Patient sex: F
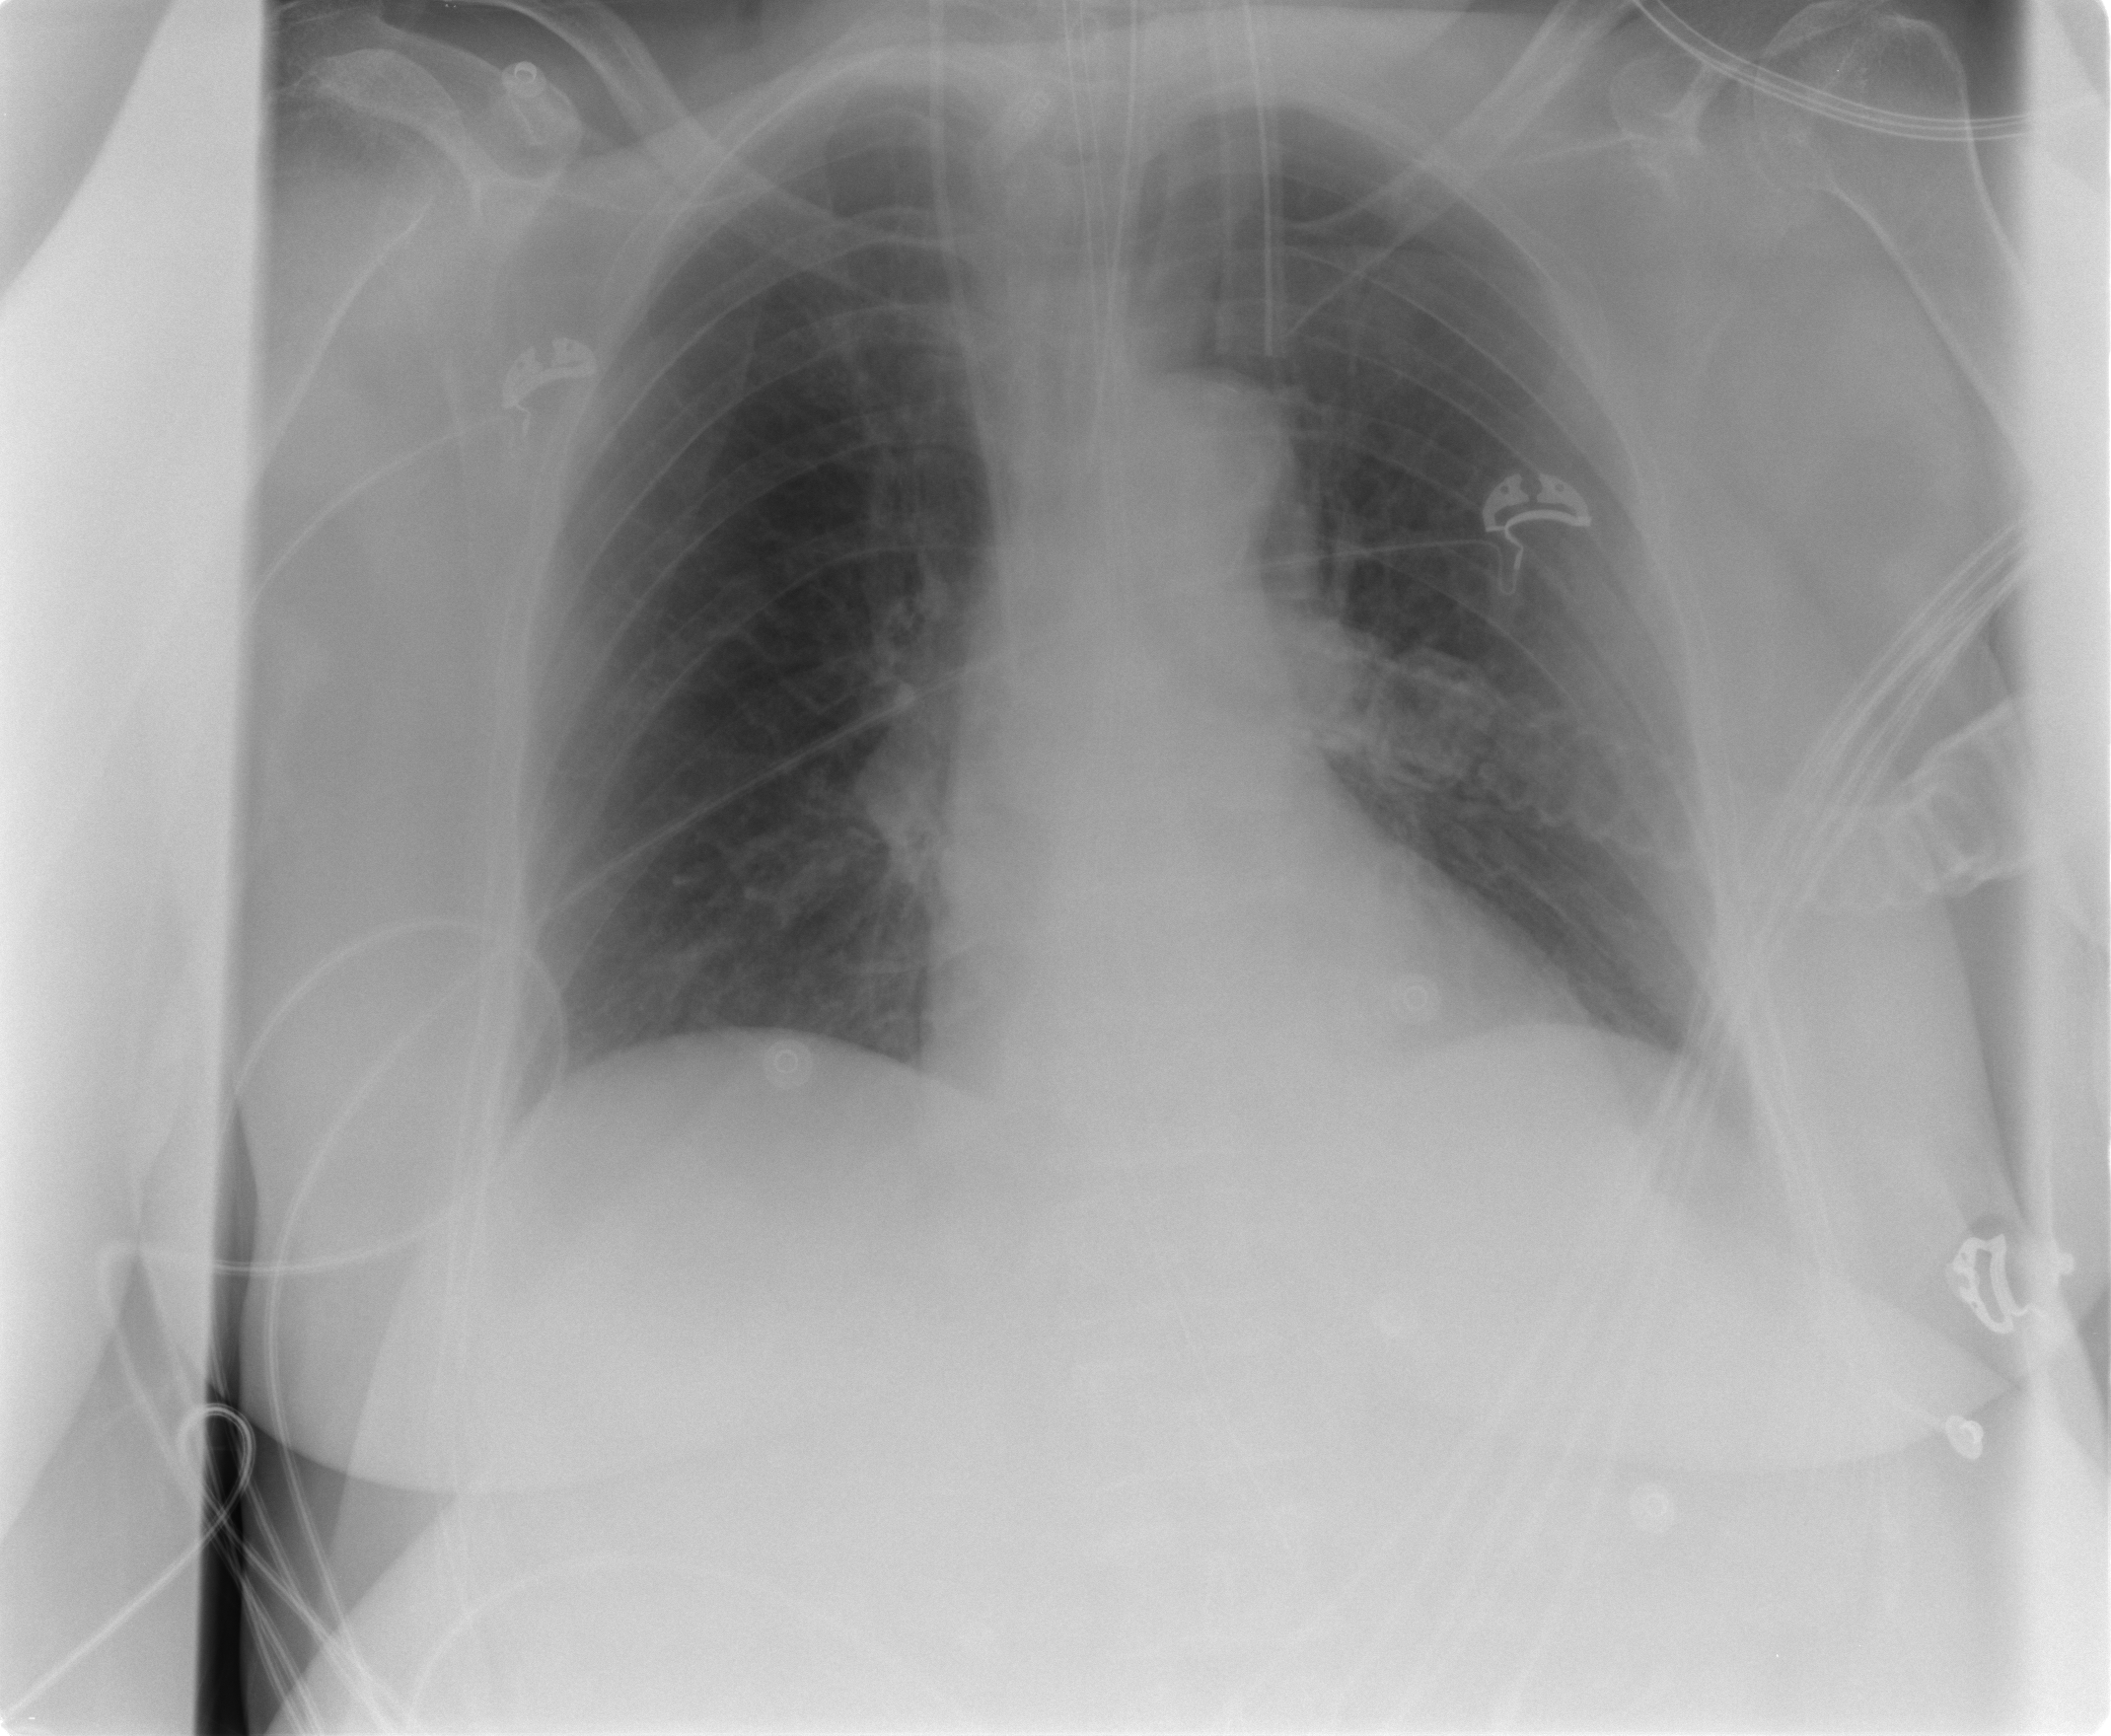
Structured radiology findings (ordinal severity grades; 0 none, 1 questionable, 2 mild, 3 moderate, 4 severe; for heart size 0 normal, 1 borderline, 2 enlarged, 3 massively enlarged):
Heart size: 0
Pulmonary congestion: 0
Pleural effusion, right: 0
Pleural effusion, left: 1
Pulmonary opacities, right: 0
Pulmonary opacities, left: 0
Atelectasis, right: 0
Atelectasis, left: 0